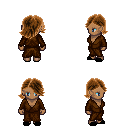
a pixel art fantasy rpg character, female body template, human, dark skin, brown robe, red pants, brown swoop hairstyle, black slippers, four views (front, back, left, right), 2x2 character sprite sheet, small pixel art, hard edges, no anti-aliasing